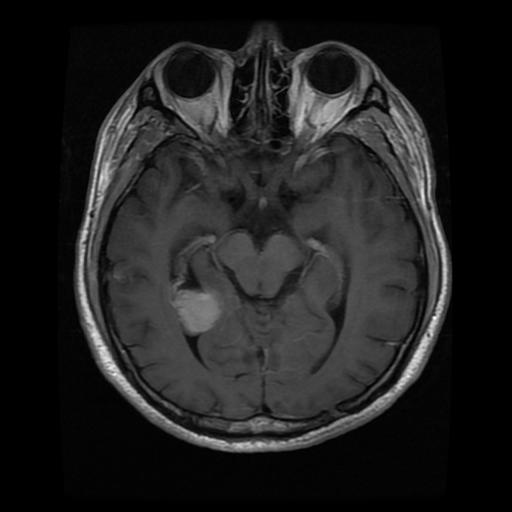
Label: meningioma